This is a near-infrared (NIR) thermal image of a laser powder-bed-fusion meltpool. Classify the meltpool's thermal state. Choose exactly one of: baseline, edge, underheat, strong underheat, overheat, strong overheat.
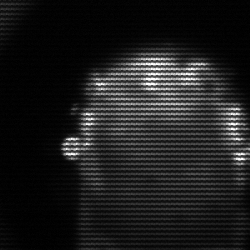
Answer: baseline